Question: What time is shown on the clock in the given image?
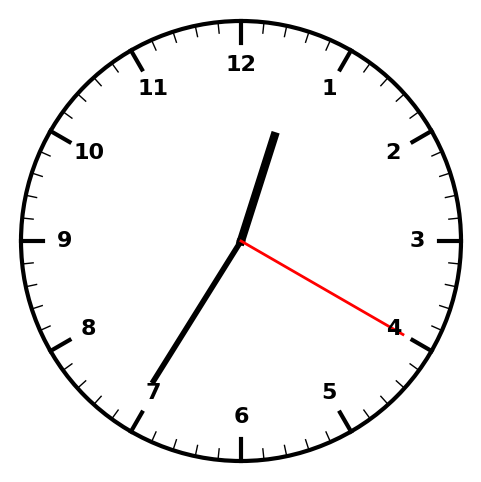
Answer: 12:35:20